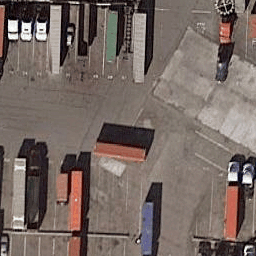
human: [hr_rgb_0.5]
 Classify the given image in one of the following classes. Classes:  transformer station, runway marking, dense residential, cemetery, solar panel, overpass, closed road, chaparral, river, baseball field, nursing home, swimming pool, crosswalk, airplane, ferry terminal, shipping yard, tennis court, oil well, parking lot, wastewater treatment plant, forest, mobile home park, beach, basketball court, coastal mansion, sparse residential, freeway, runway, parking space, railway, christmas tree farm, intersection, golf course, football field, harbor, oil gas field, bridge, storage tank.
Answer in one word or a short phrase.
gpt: shipping yard